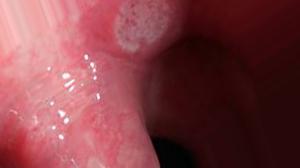
Condition: Mouth Ulcer